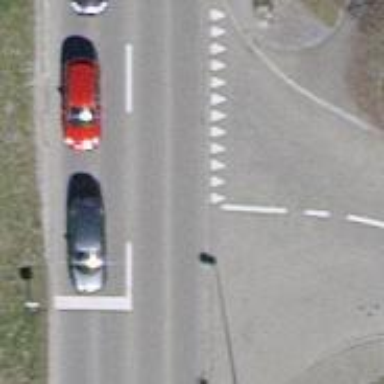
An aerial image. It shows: Road with "give way" sign.